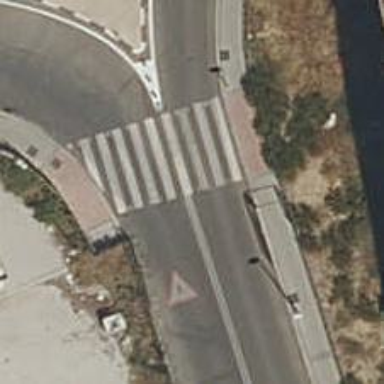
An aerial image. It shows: Asphalt footway with zebra crossing.